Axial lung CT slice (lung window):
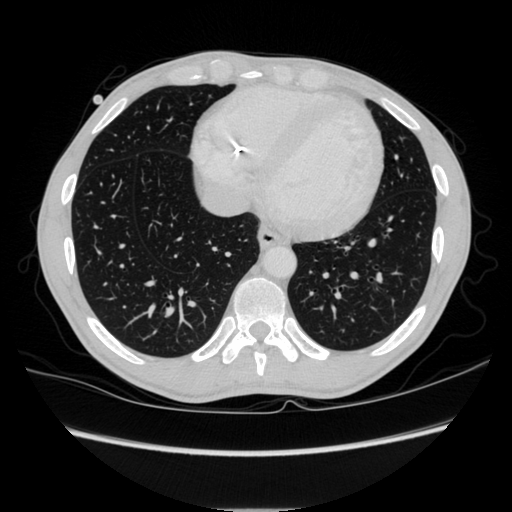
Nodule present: no